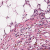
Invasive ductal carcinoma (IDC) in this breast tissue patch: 0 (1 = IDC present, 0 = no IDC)